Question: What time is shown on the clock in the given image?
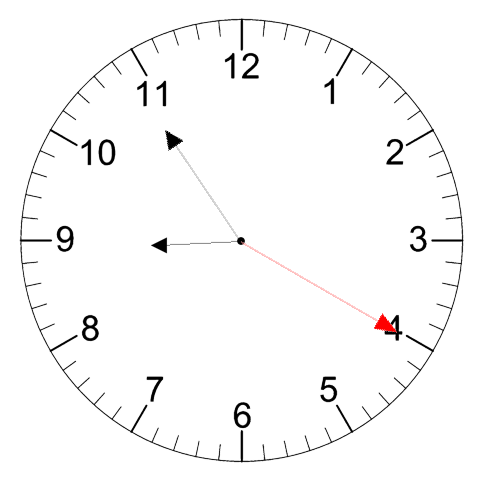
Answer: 08:54:20